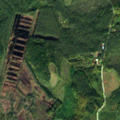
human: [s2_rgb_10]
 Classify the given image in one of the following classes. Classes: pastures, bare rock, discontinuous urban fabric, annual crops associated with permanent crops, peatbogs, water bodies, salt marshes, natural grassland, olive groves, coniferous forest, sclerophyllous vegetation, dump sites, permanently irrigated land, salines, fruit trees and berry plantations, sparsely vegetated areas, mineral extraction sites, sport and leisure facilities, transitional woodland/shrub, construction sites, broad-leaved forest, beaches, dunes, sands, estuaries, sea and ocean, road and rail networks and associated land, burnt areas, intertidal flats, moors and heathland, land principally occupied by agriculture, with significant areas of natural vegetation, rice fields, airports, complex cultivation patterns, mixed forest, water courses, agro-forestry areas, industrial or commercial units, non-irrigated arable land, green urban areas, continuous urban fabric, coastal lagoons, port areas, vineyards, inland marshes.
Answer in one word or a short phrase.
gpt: coniferous forest, mixed forest, transitional woodland/shrub